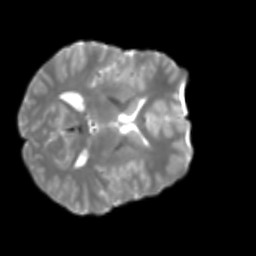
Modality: T2w
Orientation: axial
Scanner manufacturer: siemens
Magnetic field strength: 3 T
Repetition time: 4 s
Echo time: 0.0594 s